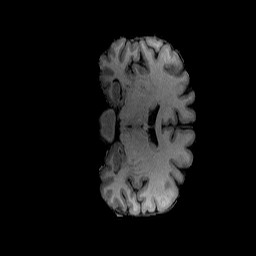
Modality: T1w
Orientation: coronal
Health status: healthy